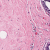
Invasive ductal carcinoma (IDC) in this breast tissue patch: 0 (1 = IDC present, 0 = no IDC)